Question: What I have to do to fix this problems? (I'm beginner in BI)
Errors
'''
Error 3 Internal error: The operation terminated unsuccessfully. 0 0
Error 4 Errors in the high-level relational engine. The following exception occurred while the managed IDbConnection interface was being used: Login failed for user 'NT Service\MSSQLServerOLAPService'.. 0 0
Error 5 Errors in the high-level relational engine. A connection could not be made to the data source with the DataSourceID of 'Karol s10016 Rafal s10017', Name of 'Karol s10016 Rafal s10017'. 0 0
Error 6 Errors in the OLAP storage engine: An error occurred while the dimension, with the ID of 'Kampanie Marketingowe', Name of 'Kampanie Marketingowe' was being processed. 0 0
Error 7 Errors in the OLAP storage engine: An error occurred while the 'Id Kampanie Marketingowe' attribute of the 'Kampanie Marketingowe' dimension from the 'Karol_Rafal_Analysis_Servicies' database was being processed. 0 0
Error 8 Server: The current operation was cancelled because another operation in the transaction failed.
'''
Image

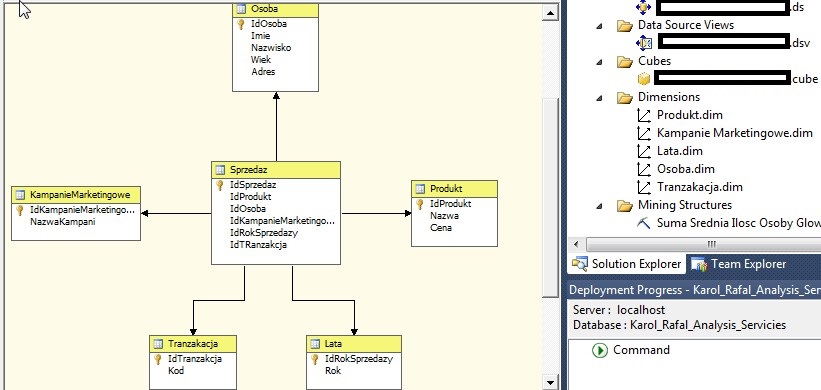
Answer: According to the error, the SSAS service user ('NT Service\MSSQLServerOLAPService') cannot connect to the Data Source 'Karol s10016 Rafal s10017' when you're trying to process the cube.
Make sure the SSAS service user can access this Data Source to prevent the error.